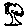
Label: tree